Field crop: maize
Growth stage: 2
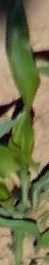
Species: maize